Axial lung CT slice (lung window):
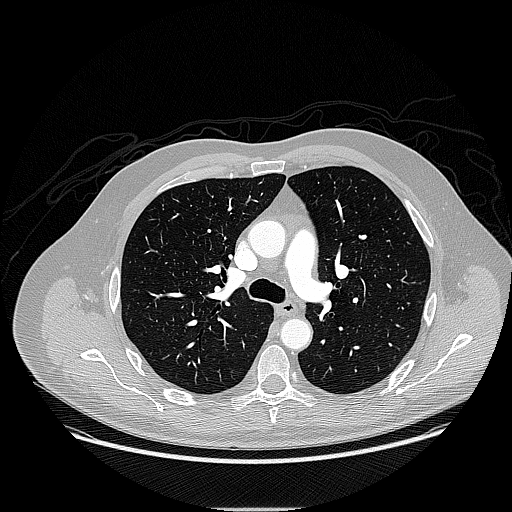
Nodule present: no